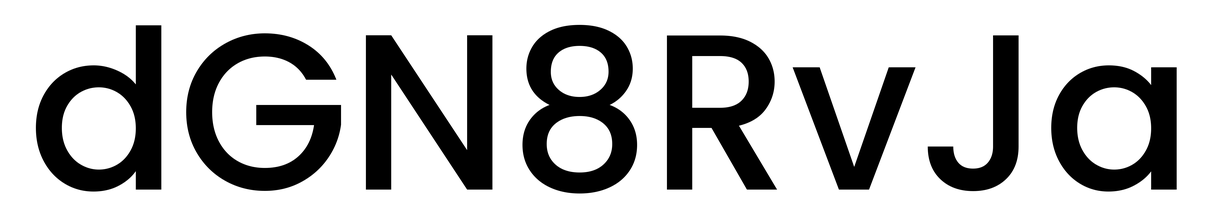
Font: Poppins-Medium